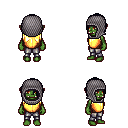
a pixel art fantasy rpg character, female body template, orc, green skin, gold chest armor, metal pants, raven bangs hairstyle, chain hood, four views (front, back, left, right), 2x2 character sprite sheet, small pixel art, hard edges, no anti-aliasing